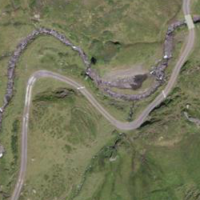
EUNIS habitat code: 23
Species observed at this site:
Aquila chrysaetos